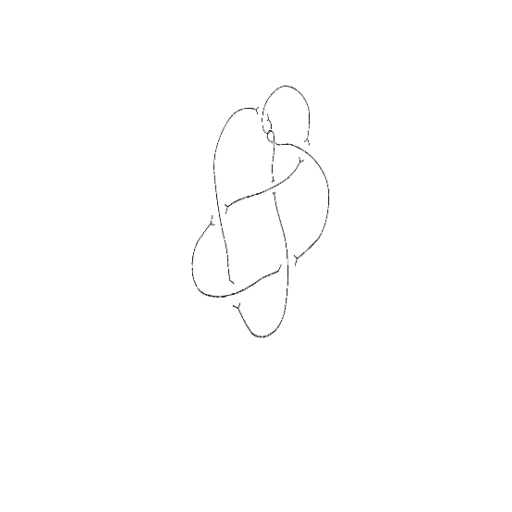
Crossing number: 9